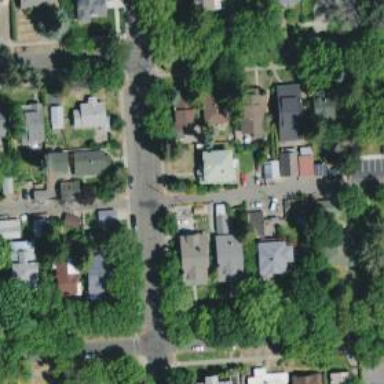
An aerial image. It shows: Alleyway designated as service road.